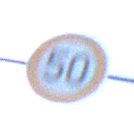
Verkehrszeichen: Geschwindigkeit50
Umgebung: Outdoor, Suburban
Tageszeit: SunriseSunset
Wetter: PartlyCloudy
Licht: Natural
Jahreszeit: NotSpecified
Kontrast: LowContrast